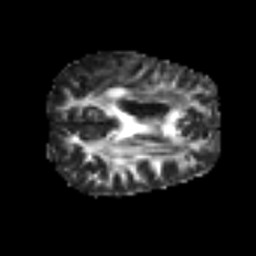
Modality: FA
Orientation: axial
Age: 43
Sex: male
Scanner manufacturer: siemens
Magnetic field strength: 3 T
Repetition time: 6.1 s
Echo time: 0.101 s